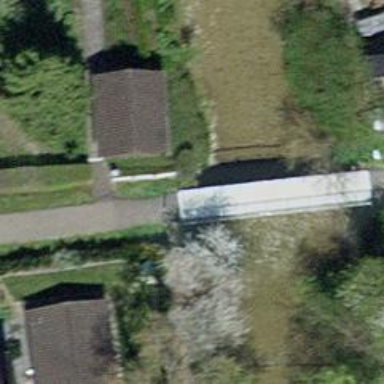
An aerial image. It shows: Footway bridge.